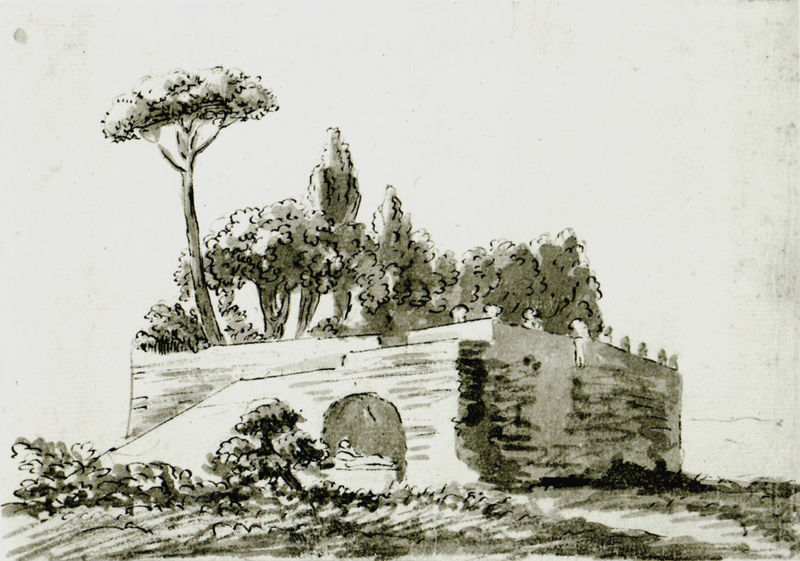
Titel: Grabmal
Künstler: Johann Wolfgang Goethe
Standort: Weimar
Institution: Klassik Stiftung Weimar
Schlagwörter: baum, blätter, dunkel, feder, himmel, laub, schatten, weiß, bäume, landschaft, grau, hell, licht, schwarz, skizze, tür, zeichnung, gebäude, gras, park, weg, wiese, wand, architektur, sockel, stein, baumstamm, einsamkeit, feld, gräser, hügel, pappel, busch, büsche, gebüsch, sonne, sträucher, pflanzen, oval, garten, skulptur, terrasse, papier, bogen, italien, süden, studie, mauer, grafik, figuren, treppe, aufgang, tor, zinnen, laviert, tusche, ruine, antike, burg, kohle, festung, schraffur, radierung, illustration, gravur, altar, kasten, ecken, gemäuer, bewachsen, grab, konche, pinie, niesche, rampe, block, lavierung, grabmal, bauwerk, kubus, schwarz wei?, obal, keine menschen, geab, überwucherungen